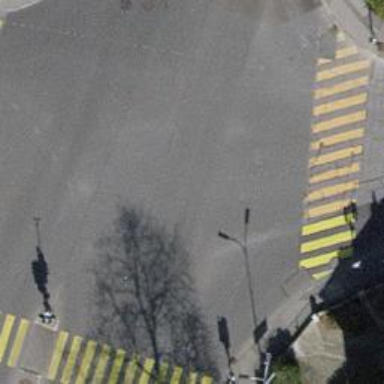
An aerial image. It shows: Road with traffic signals.